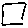
Label: square